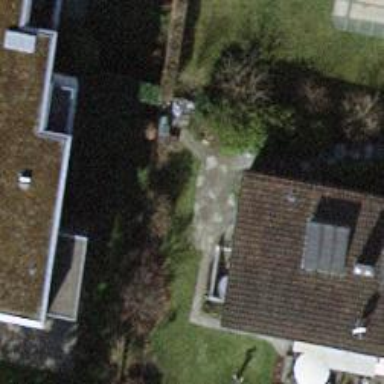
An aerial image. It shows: Semi-detached house.